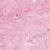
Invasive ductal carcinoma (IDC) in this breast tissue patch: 0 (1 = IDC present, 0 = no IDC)